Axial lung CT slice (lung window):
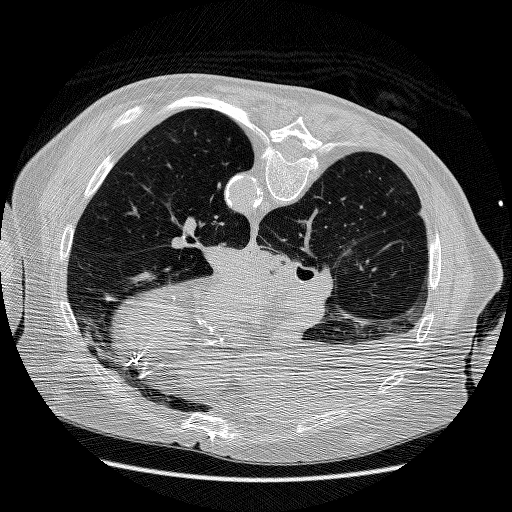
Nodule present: no